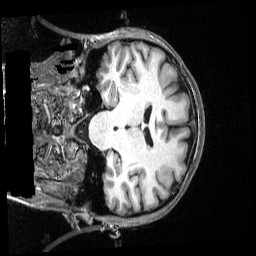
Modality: T1w
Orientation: coronal
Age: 45
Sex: female
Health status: healthy
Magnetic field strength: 3 T
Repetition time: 2.53 s
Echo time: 0.00331 s